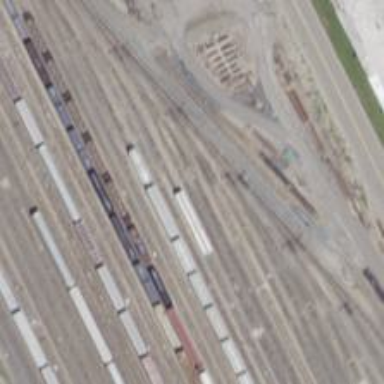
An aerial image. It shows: Railway yard used for servicing trains.